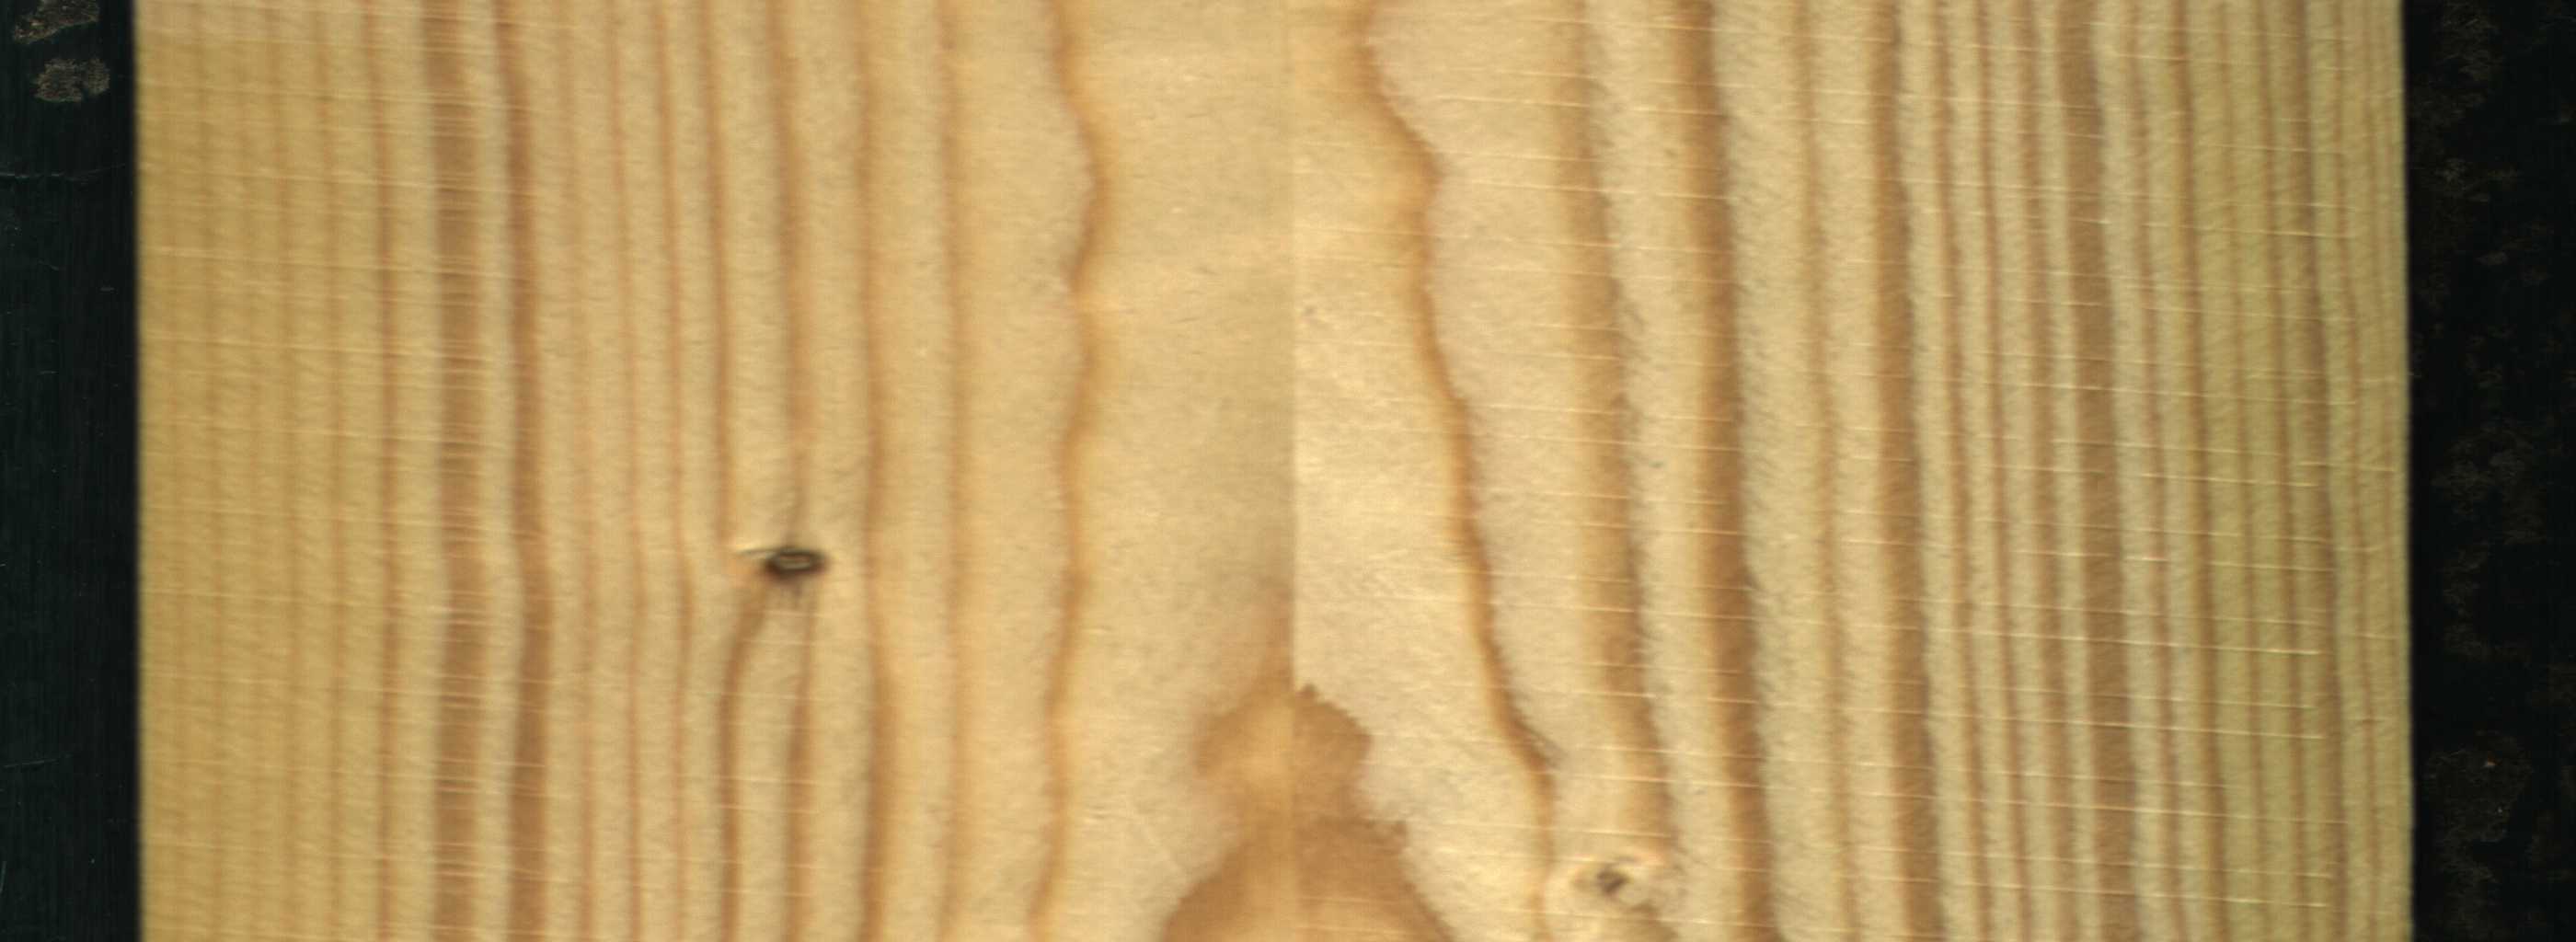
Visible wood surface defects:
Live_Knot